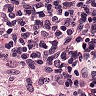
Metastatic tissue present: no